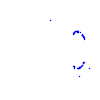
Particle: proton